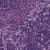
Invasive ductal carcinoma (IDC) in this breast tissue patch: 0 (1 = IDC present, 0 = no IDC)